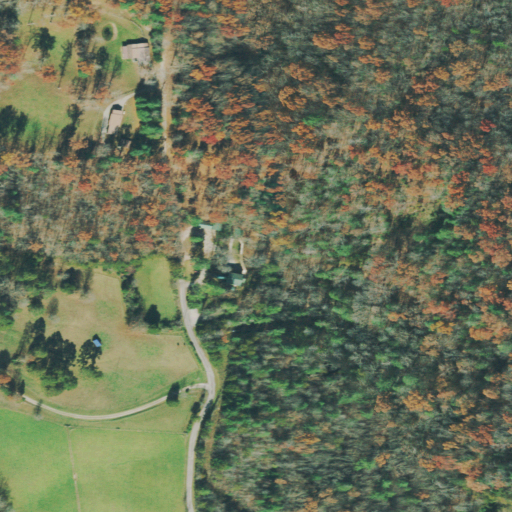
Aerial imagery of ridge(s) in Tennessee named Boon Ridge containing deciduous forest, mixed forest, pasture, open development, grassland, and low intensity development